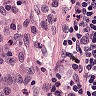
Metastatic tissue present: no